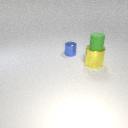
large yellow metal cylinder to the right of small blue metal cylinder